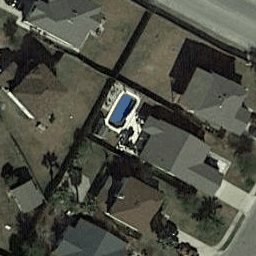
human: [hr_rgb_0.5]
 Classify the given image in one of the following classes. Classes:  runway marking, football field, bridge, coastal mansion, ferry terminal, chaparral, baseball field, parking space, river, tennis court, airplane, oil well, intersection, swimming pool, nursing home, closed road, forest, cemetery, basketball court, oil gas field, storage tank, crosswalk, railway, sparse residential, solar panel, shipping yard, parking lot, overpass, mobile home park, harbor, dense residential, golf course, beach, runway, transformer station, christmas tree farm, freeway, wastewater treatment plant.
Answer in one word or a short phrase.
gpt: dense residential